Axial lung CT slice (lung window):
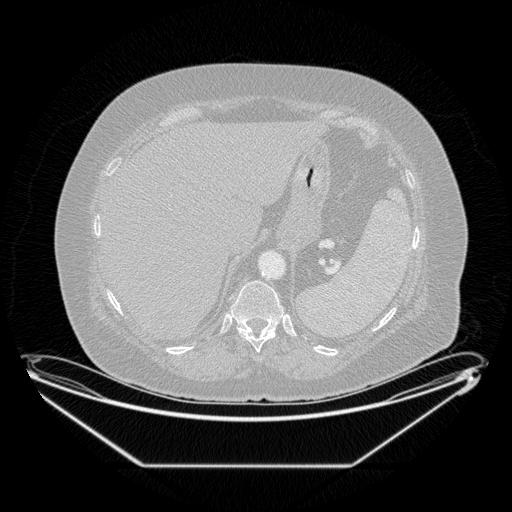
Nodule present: no